Question:
I need to create a centered grid of squares with text inside it. With jQuery help user will be able to add or remove squares (in row and column).
Basically the code would be:
'''
<style>
div.square{
padding: 5px;
margin: 5px;
border: 1px solid green;
/*display: inline-table; /* IE fail*/
/*display: inline-block; /* IE fail*/
float: left;
}
div.row{
margin: 0 auto;
}
</style>
<div style="width:500px; border:1px solid red; margin: 0 auto">
<div class="row">
<div class="square">1</div>
<div class="square">2</div>
<div class="square">3</div>
</div>
<div style="clear:both"></div>
<div class="row">
<div class="square">1</div>
<div class="square">2</div>
<div class="square">3</div>
</div>
<div style="clear:both"></div>
<div class="row">
<div class="square">1</div>
<div class="square">2</div>
<div class="square">3</div>
</div>
<div style="clear:both"></div>
</div>
'''
What is the best way to do it?
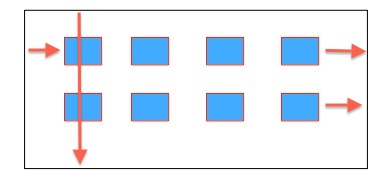
Answer: Are you looking for something like this:
<URL>
1. Floated elements shrink wrap, so they need a width attached.
2. To center floated elements you need to add their width + paddings + margins + borders and assign that width to the wrapper, in this case .row and center .row.
If you remove the border, you need to remove the width, 1px * 6 from the row width and so on.